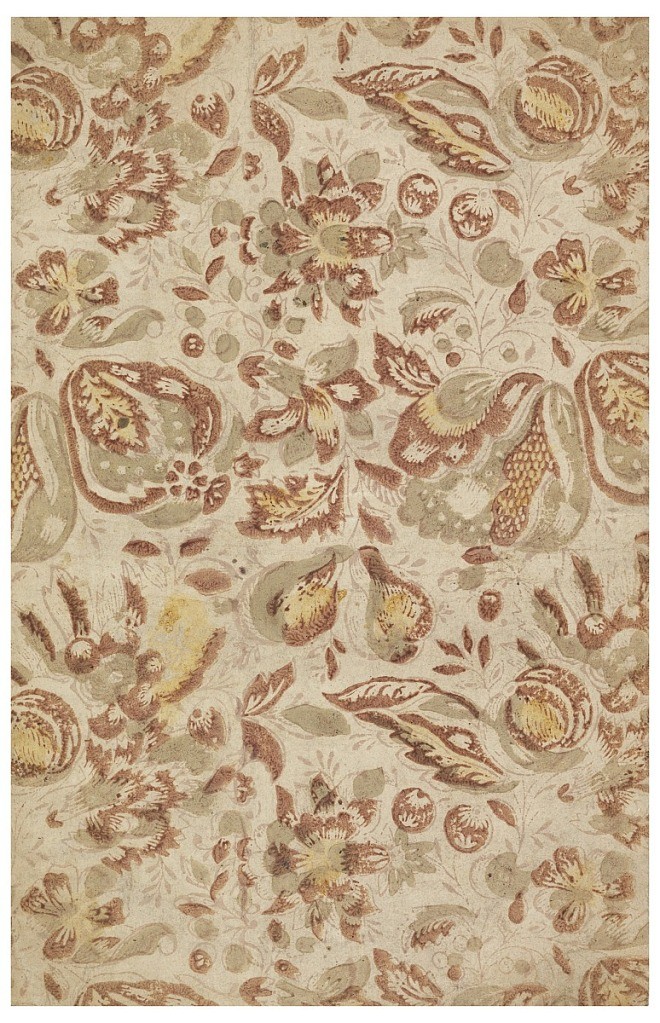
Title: Sidewall
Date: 1900–10
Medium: Machine-printed with oil-based color
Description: Small scale pears and foliage printed in thin oily colors. Printed in browns, beiges and yellow.